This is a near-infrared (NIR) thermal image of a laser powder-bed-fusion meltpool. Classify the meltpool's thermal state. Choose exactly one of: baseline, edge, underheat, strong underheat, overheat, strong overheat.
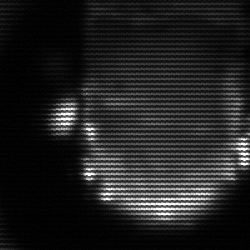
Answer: baseline